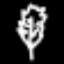
Label: leaf